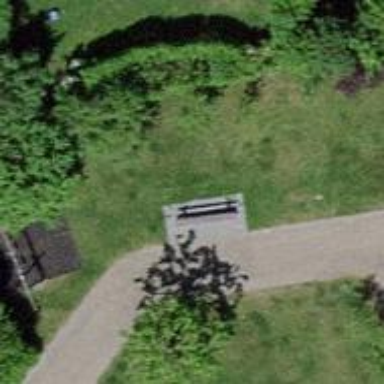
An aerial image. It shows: Bench.